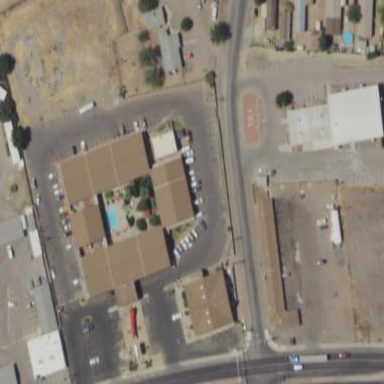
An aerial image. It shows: Building that is motel.